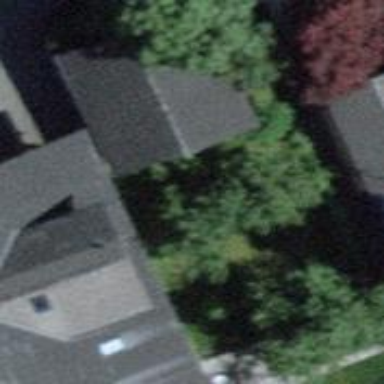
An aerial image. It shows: Garage building.